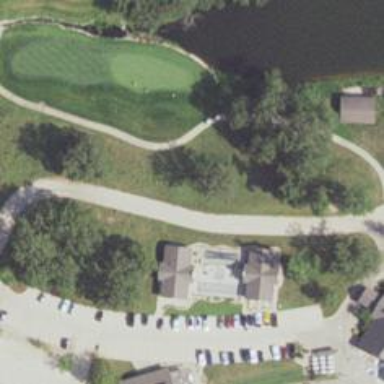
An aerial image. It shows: Well-maintained path suitable for golfing.